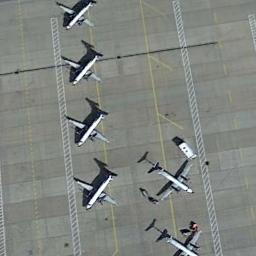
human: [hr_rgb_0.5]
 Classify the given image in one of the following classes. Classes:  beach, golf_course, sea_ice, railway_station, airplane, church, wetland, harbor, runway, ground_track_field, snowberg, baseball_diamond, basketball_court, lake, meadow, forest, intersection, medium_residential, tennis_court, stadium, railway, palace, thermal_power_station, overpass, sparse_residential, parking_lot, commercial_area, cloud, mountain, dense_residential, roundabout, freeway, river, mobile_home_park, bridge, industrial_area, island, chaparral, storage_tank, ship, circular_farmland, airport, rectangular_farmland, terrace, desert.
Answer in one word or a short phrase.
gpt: airplane